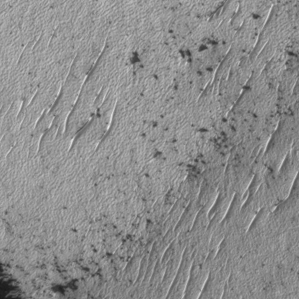
Label: frost